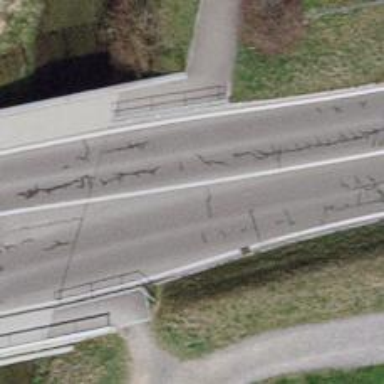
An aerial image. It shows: Secondary road with asphalt surface.